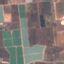
Land use / land cover: PermanentCrop